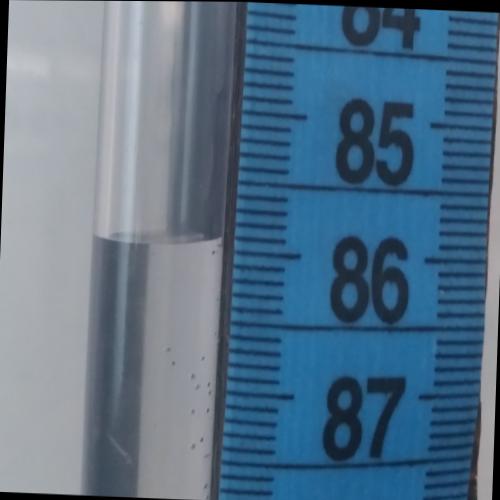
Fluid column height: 85.9 cm